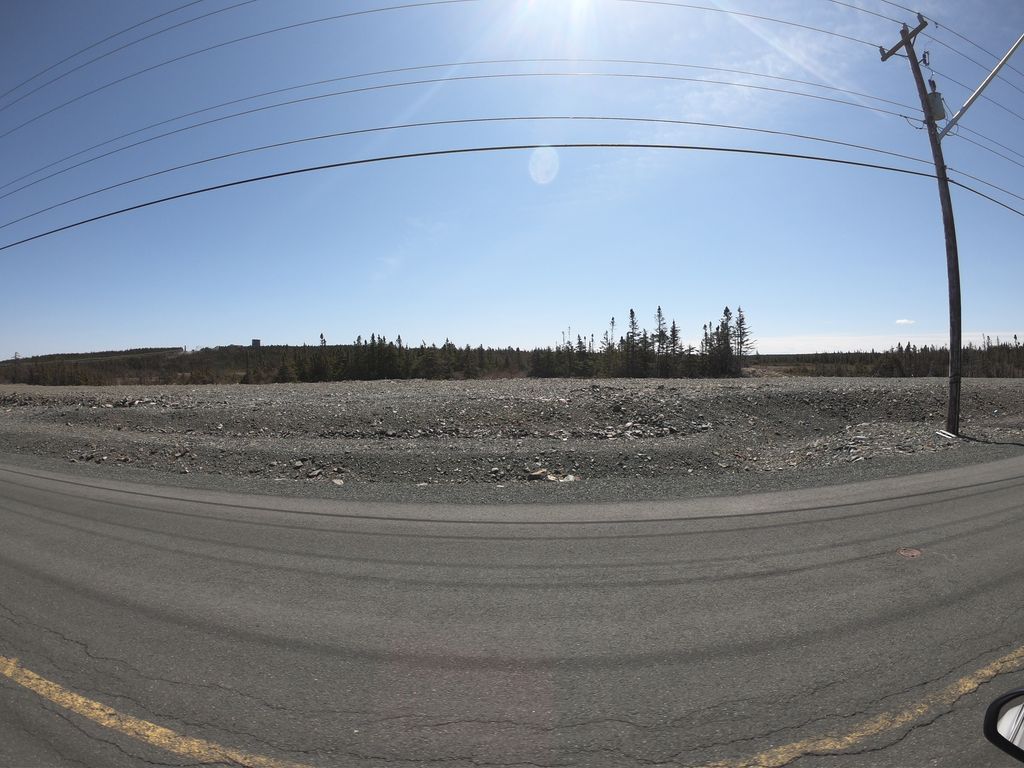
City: st_johns